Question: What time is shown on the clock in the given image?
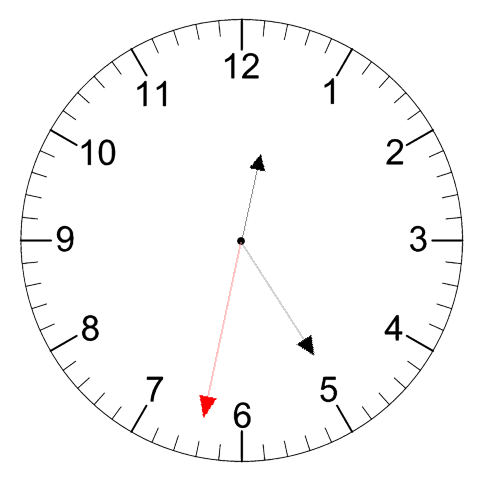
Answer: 12:24:32